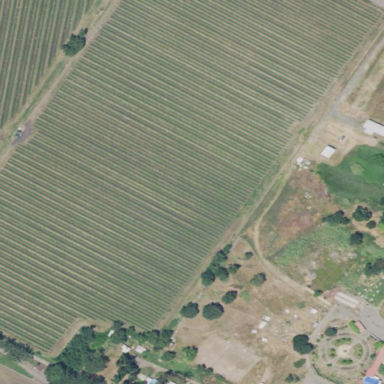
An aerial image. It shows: Vineyard growing grapes.